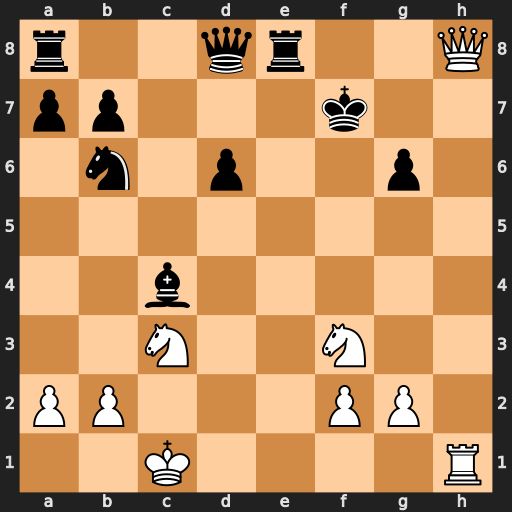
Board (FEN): r2qr2Q/pp3k2/1n1p2p1/8/2b5/2N2N2/PP3PP1/2K4R
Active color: w
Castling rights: -
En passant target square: -
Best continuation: Rh7+ Ke6 Nd4#